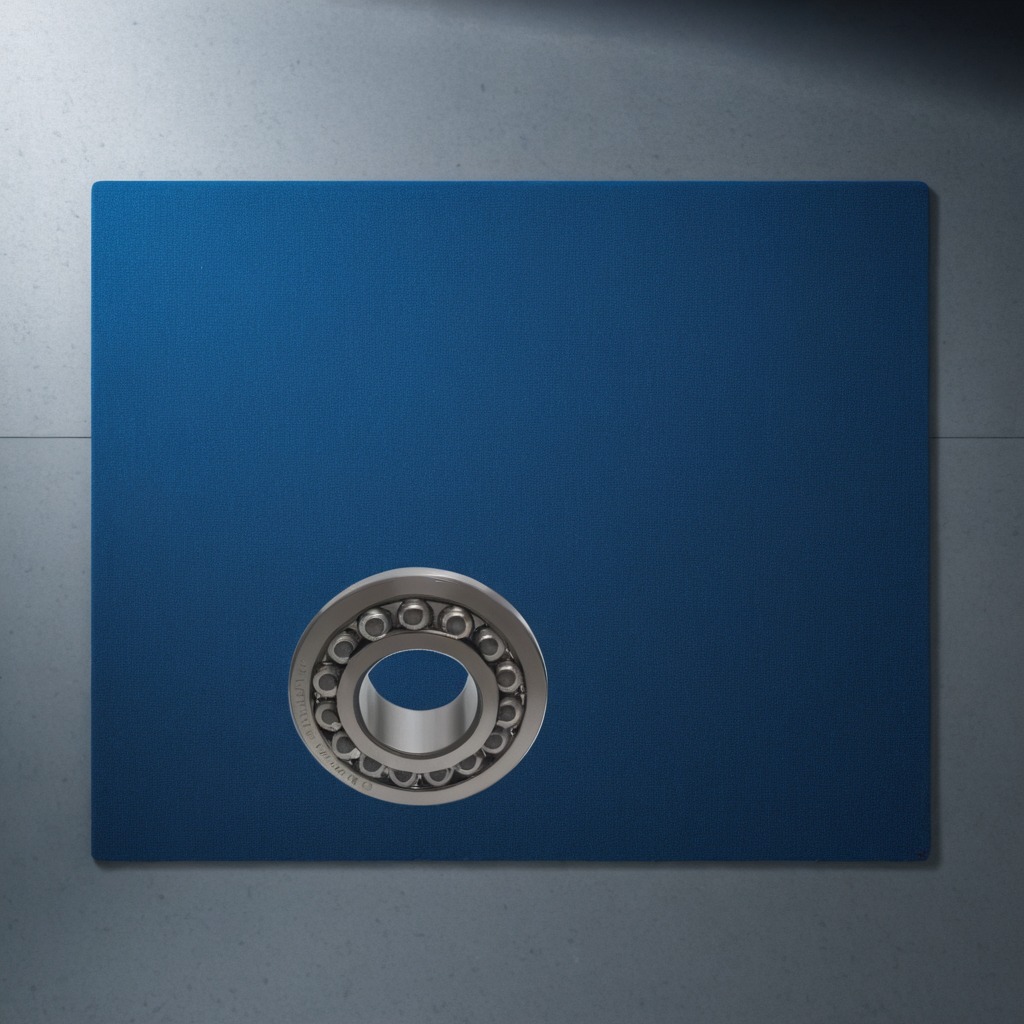
A metal ball bearing is lying on the clean granite tabletop.